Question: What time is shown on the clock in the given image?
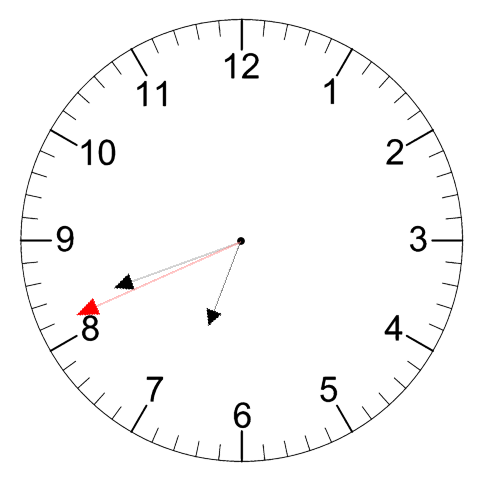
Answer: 06:41:41